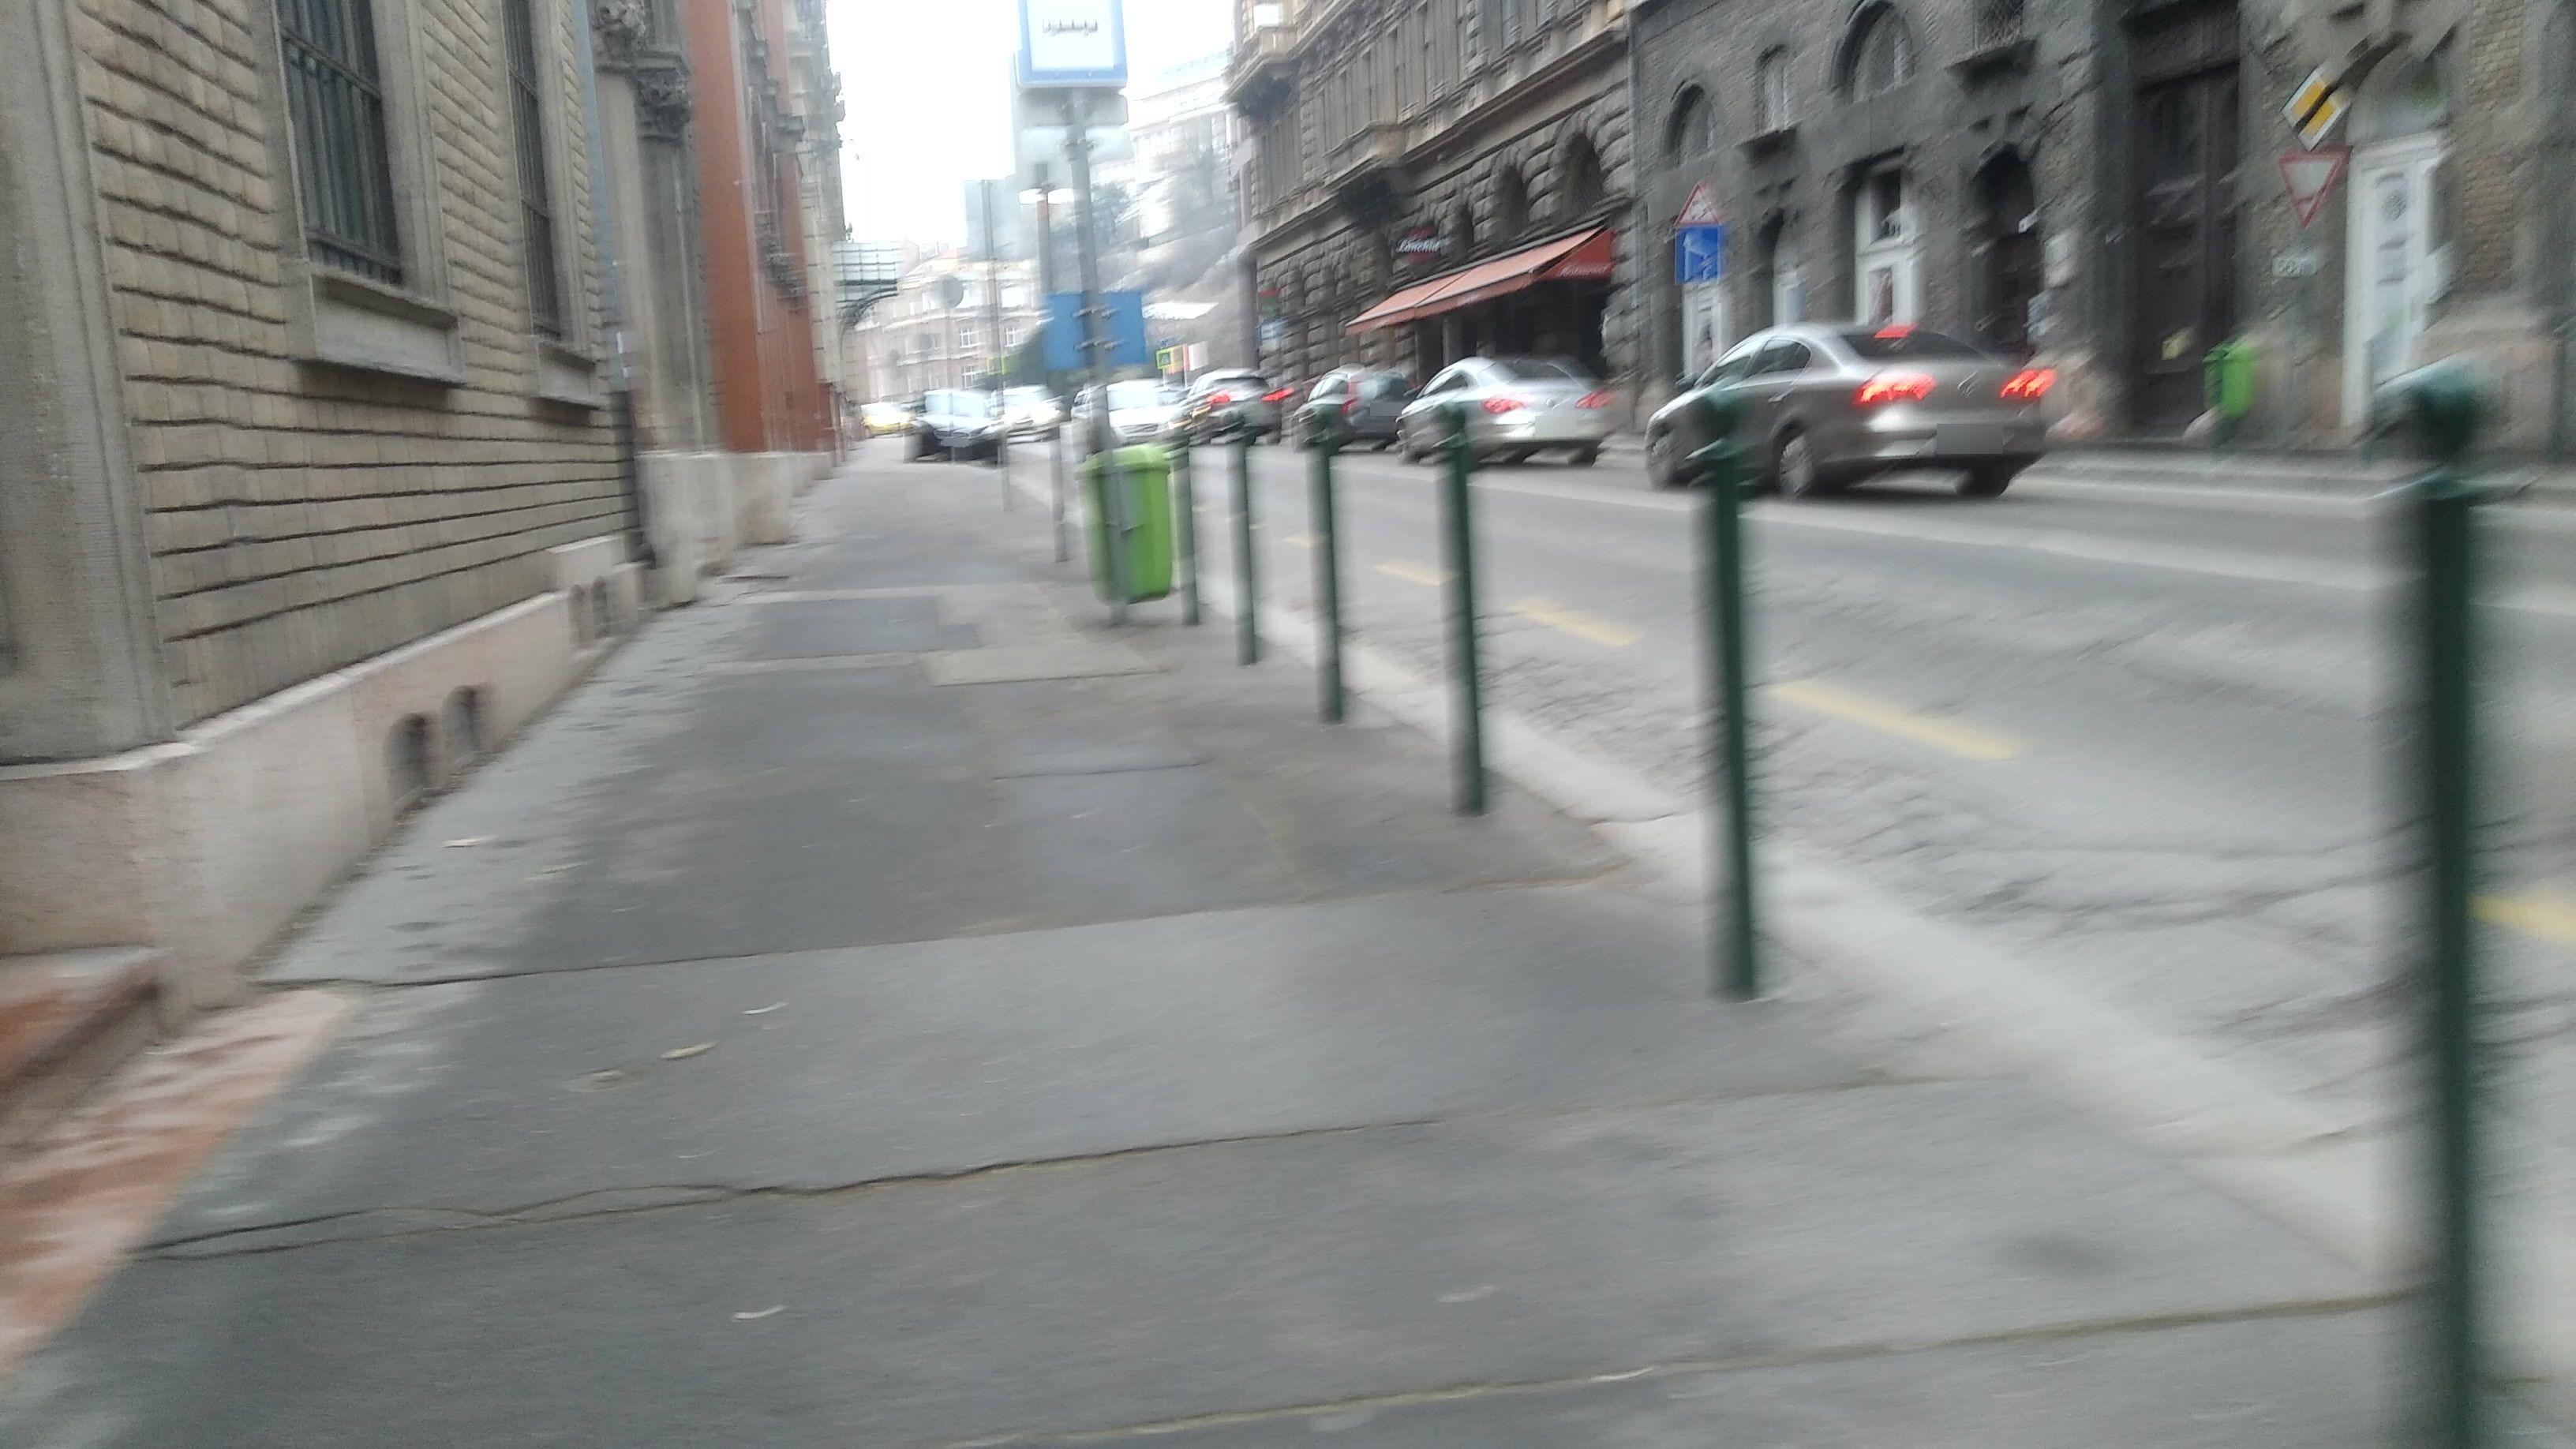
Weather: rainy
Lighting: day
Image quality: slightly poor
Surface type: walking surface
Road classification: residential, steps
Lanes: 1
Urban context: urban centre
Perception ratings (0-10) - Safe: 1.98, Lively: 2.69, Beautiful: 0.96, Boring: 2.64, Depressing: 2.1, Wealthy: 5.88